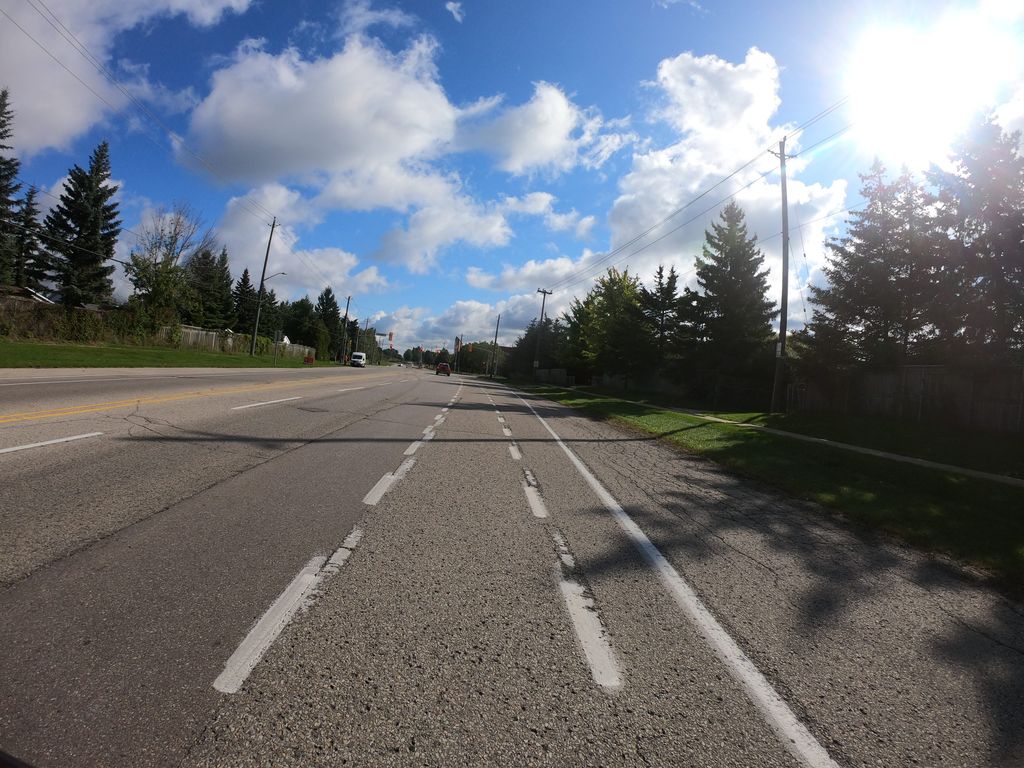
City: kitchener-waterloo